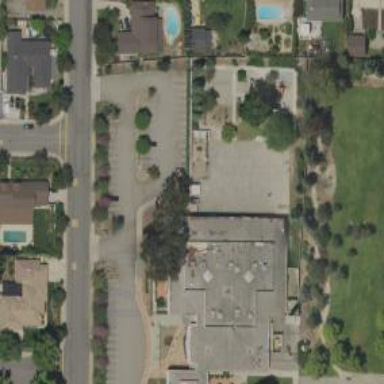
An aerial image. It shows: Civic building that serves as community center.